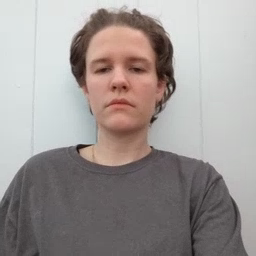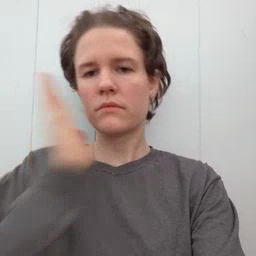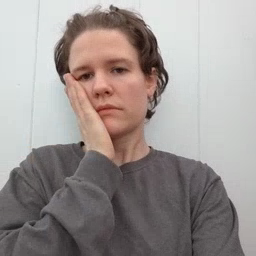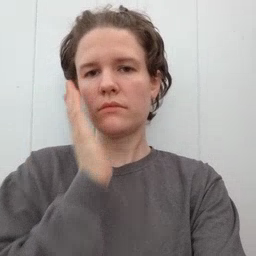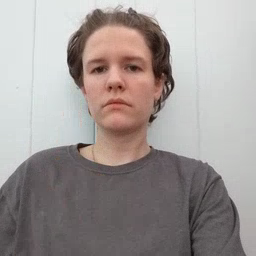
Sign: bed